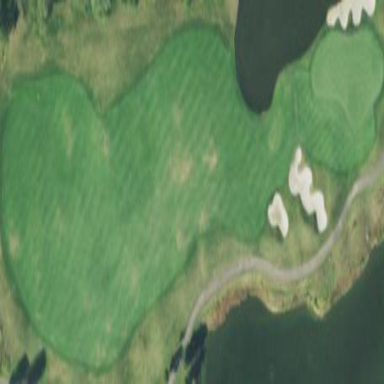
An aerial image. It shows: Grassy area designated as golf fairway.